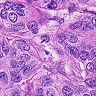
Metastatic tissue present: yes